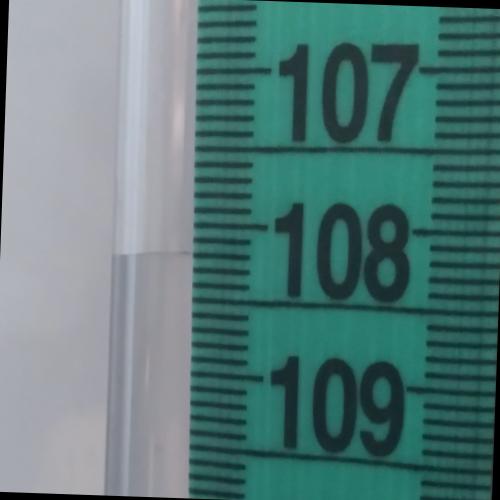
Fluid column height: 108.2 cm